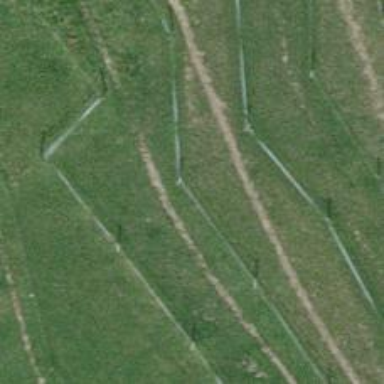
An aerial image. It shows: Fence is in the image.